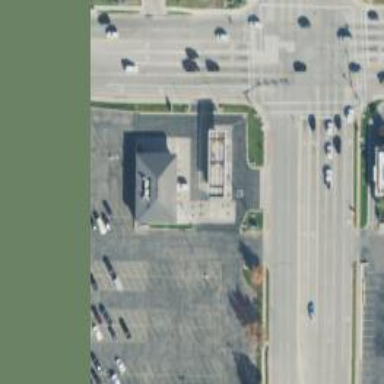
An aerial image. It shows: Convenience shop.